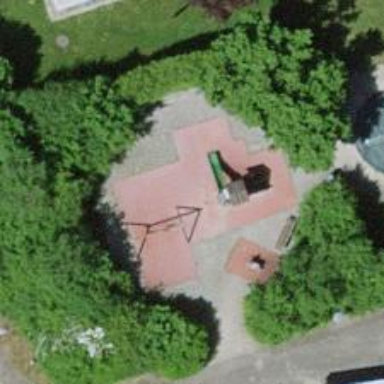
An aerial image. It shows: Playground area for leisure land.